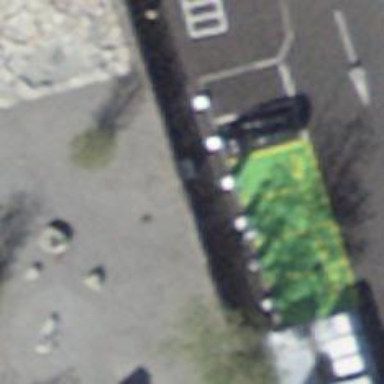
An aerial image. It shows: Charging station.